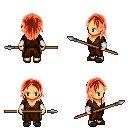
a pixel art fantasy rpg character, female body template, human, tanned skin, brown robe, teal pants, red long hairstyle, white cloth bracers, gray slippers, spear, four views (front, back, left, right), 2x2 character sprite sheet, small pixel art, hard edges, no anti-aliasing